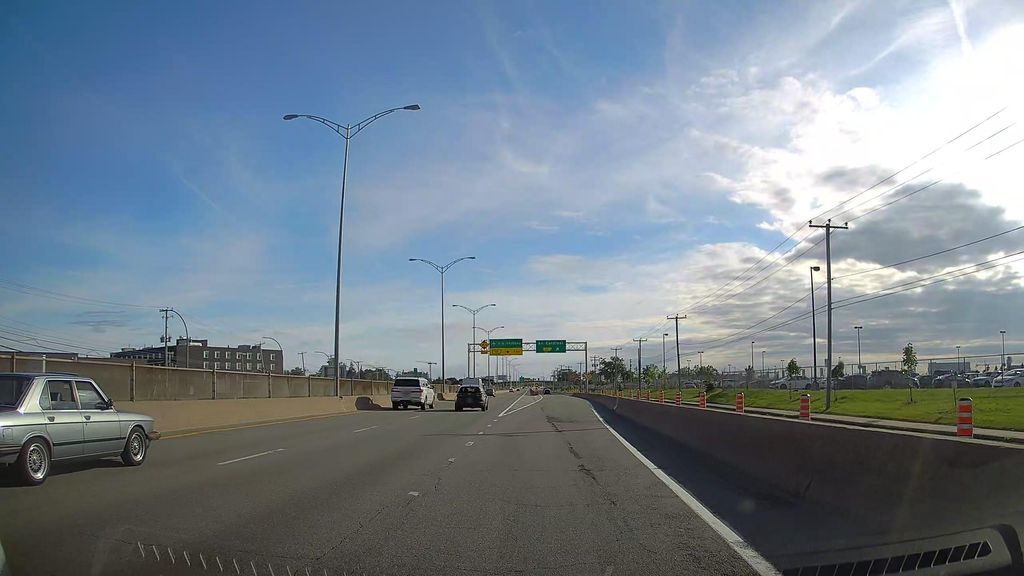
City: montreal